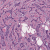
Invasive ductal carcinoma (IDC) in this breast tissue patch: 1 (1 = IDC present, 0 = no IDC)